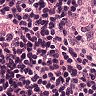
Metastatic tissue present: no